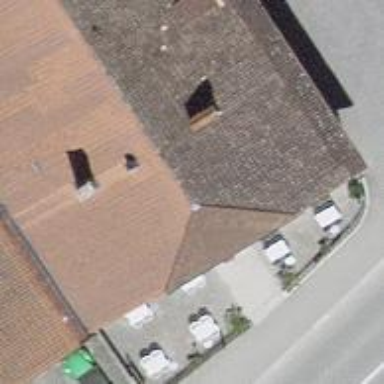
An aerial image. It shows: Cafe.